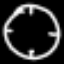
Label: clock